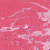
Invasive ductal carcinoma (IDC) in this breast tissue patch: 0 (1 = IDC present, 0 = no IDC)